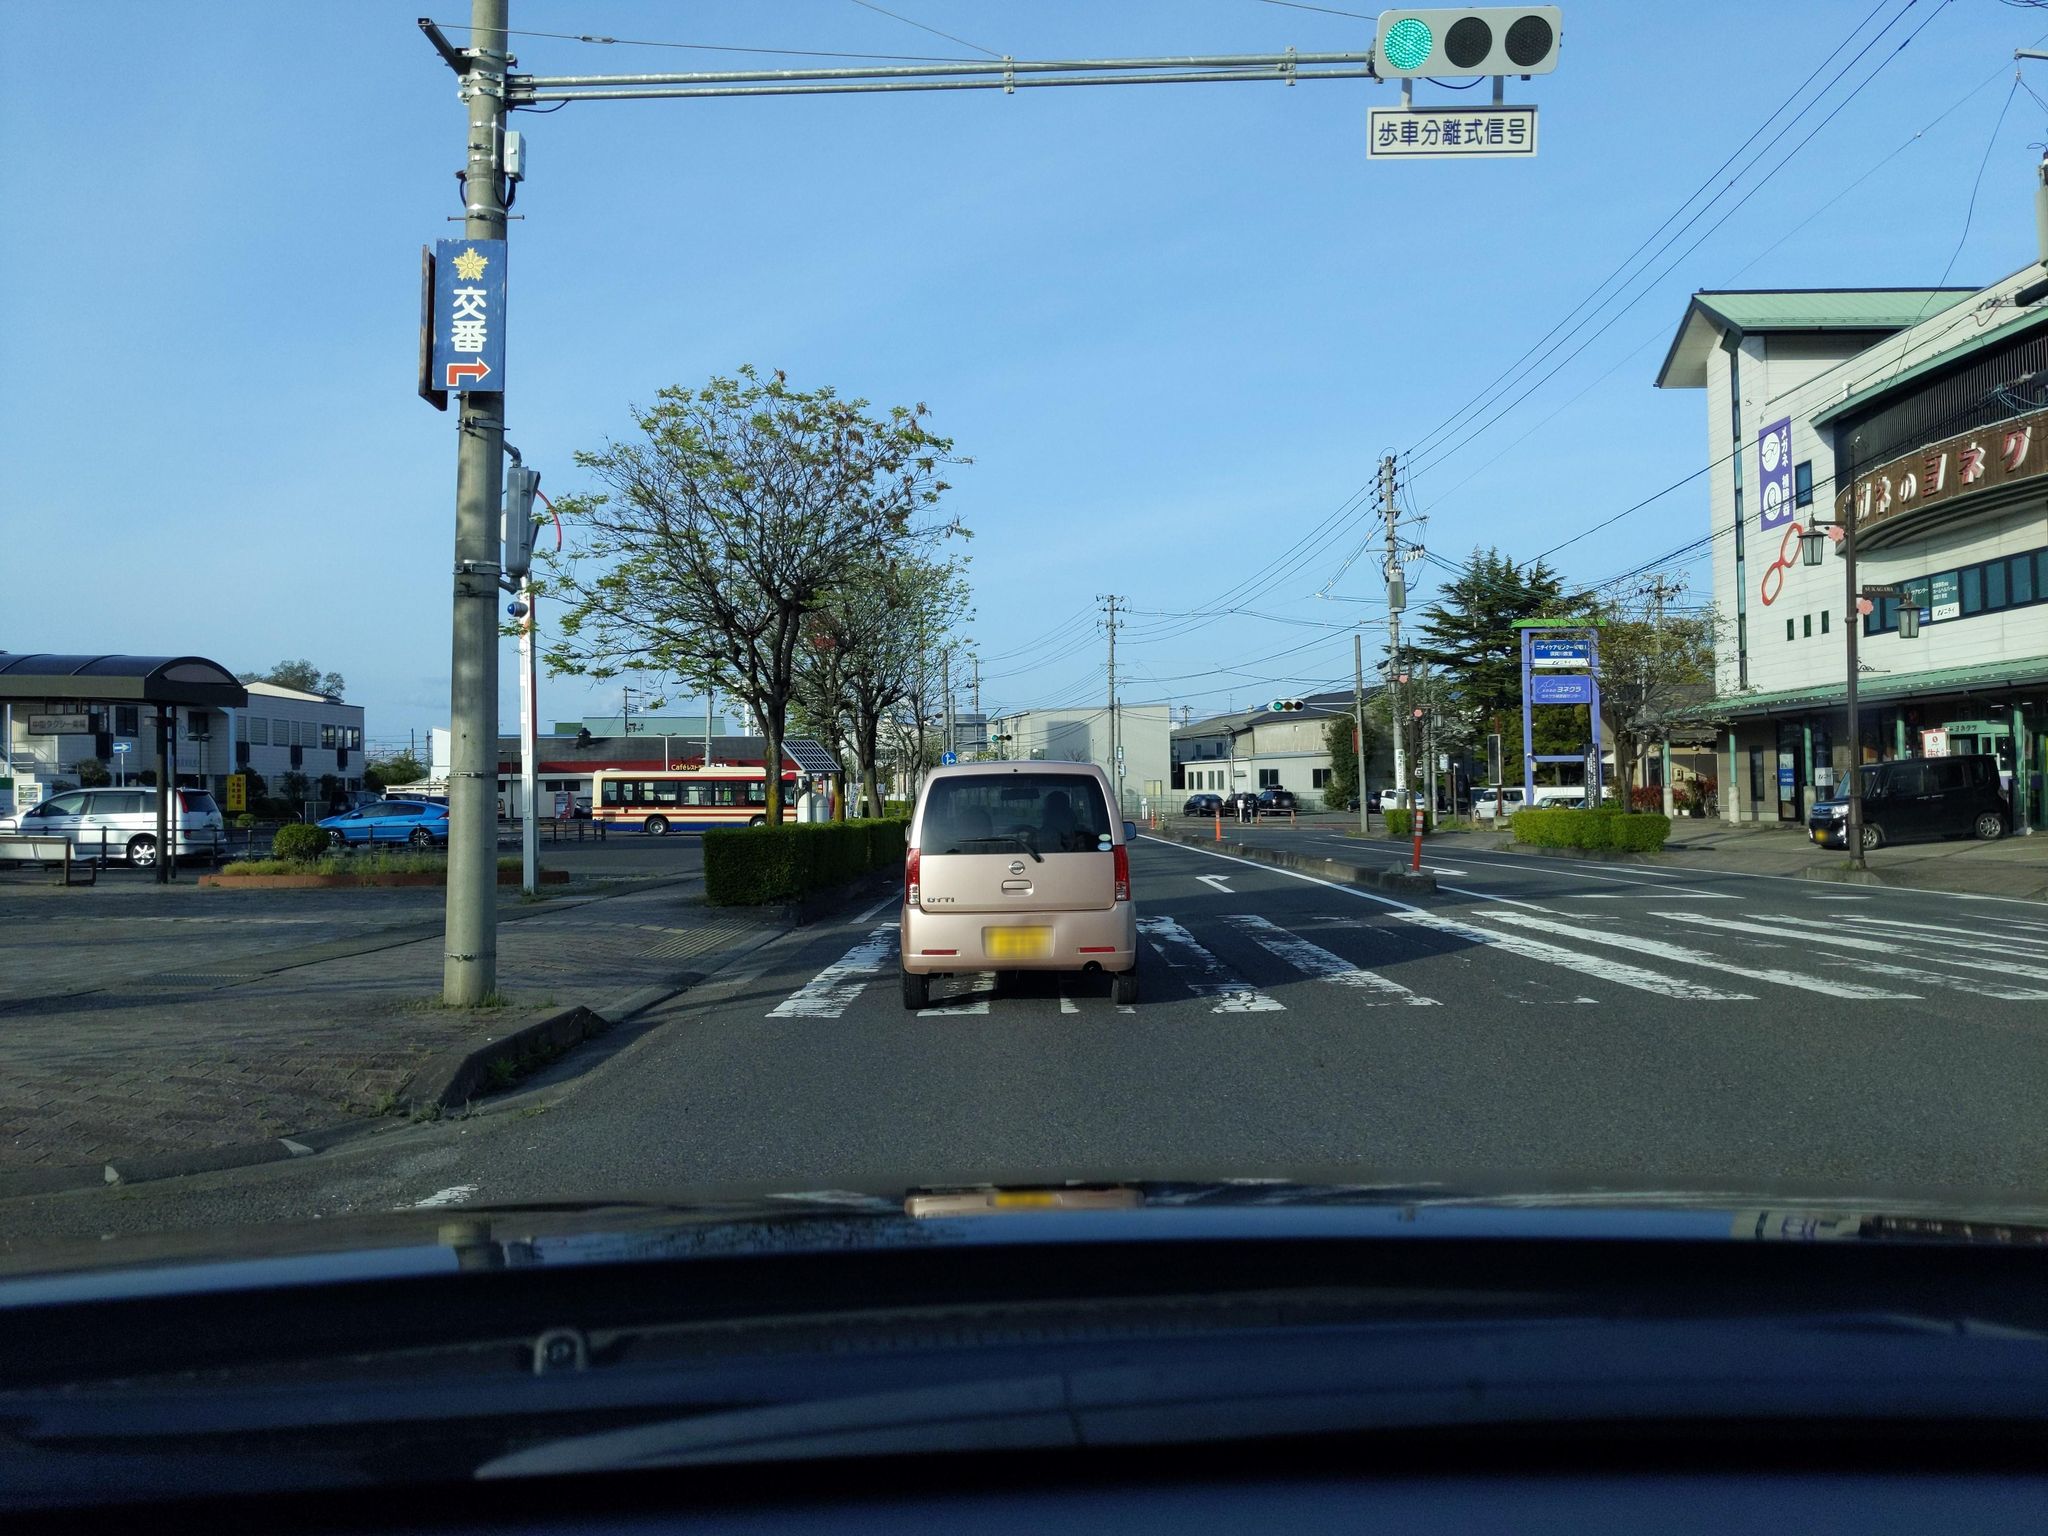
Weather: snowy
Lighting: day
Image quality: good
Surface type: driving surface
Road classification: secondary, unclassified
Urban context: suburban or peri-urban
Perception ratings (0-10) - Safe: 3.13, Lively: 4.97, Beautiful: 3.14, Boring: 2.56, Depressing: 3.82, Wealthy: 3.17